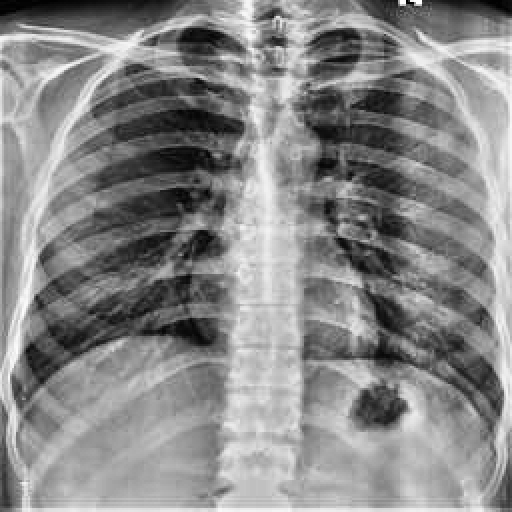
Finding: NORMAL